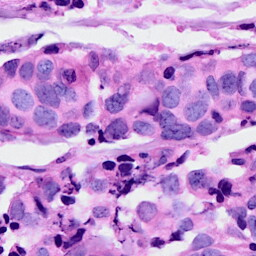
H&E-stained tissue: Breast